Question: The picture shows the balloon popping problem. You need to pop all the balloons in a certain order. The reward for a popped balloon is the product of itself and the values on the left and right balloons. If there is no balloon on the left or right, multiply the value of the balloon on the left or right by 1. You need only find the total maximum reward. Give me the number.
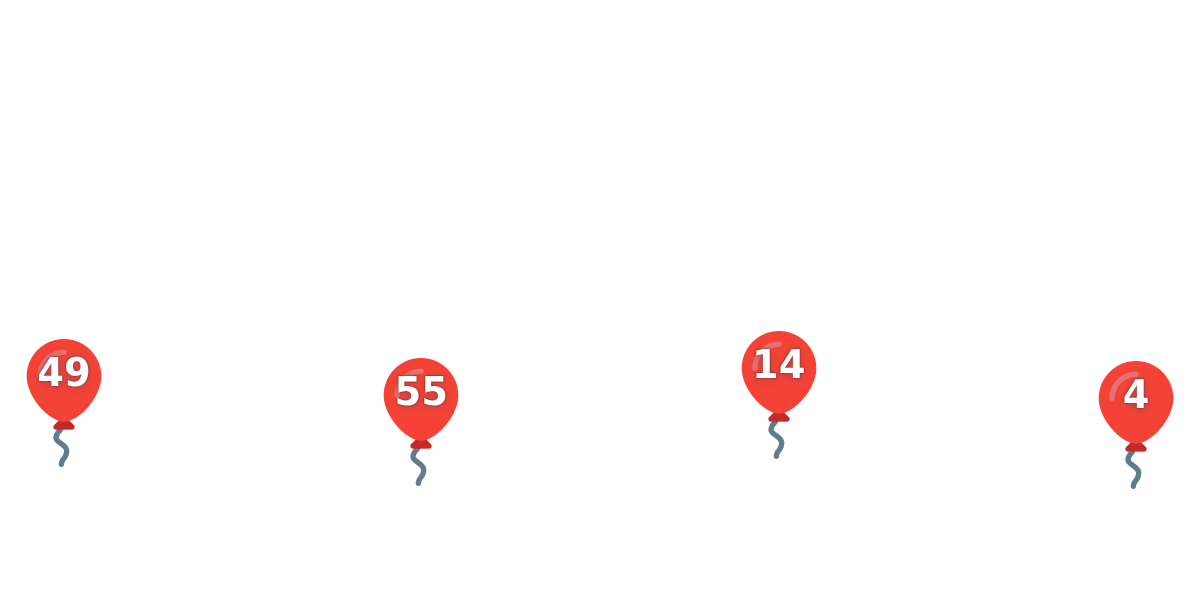
Answer: 40719